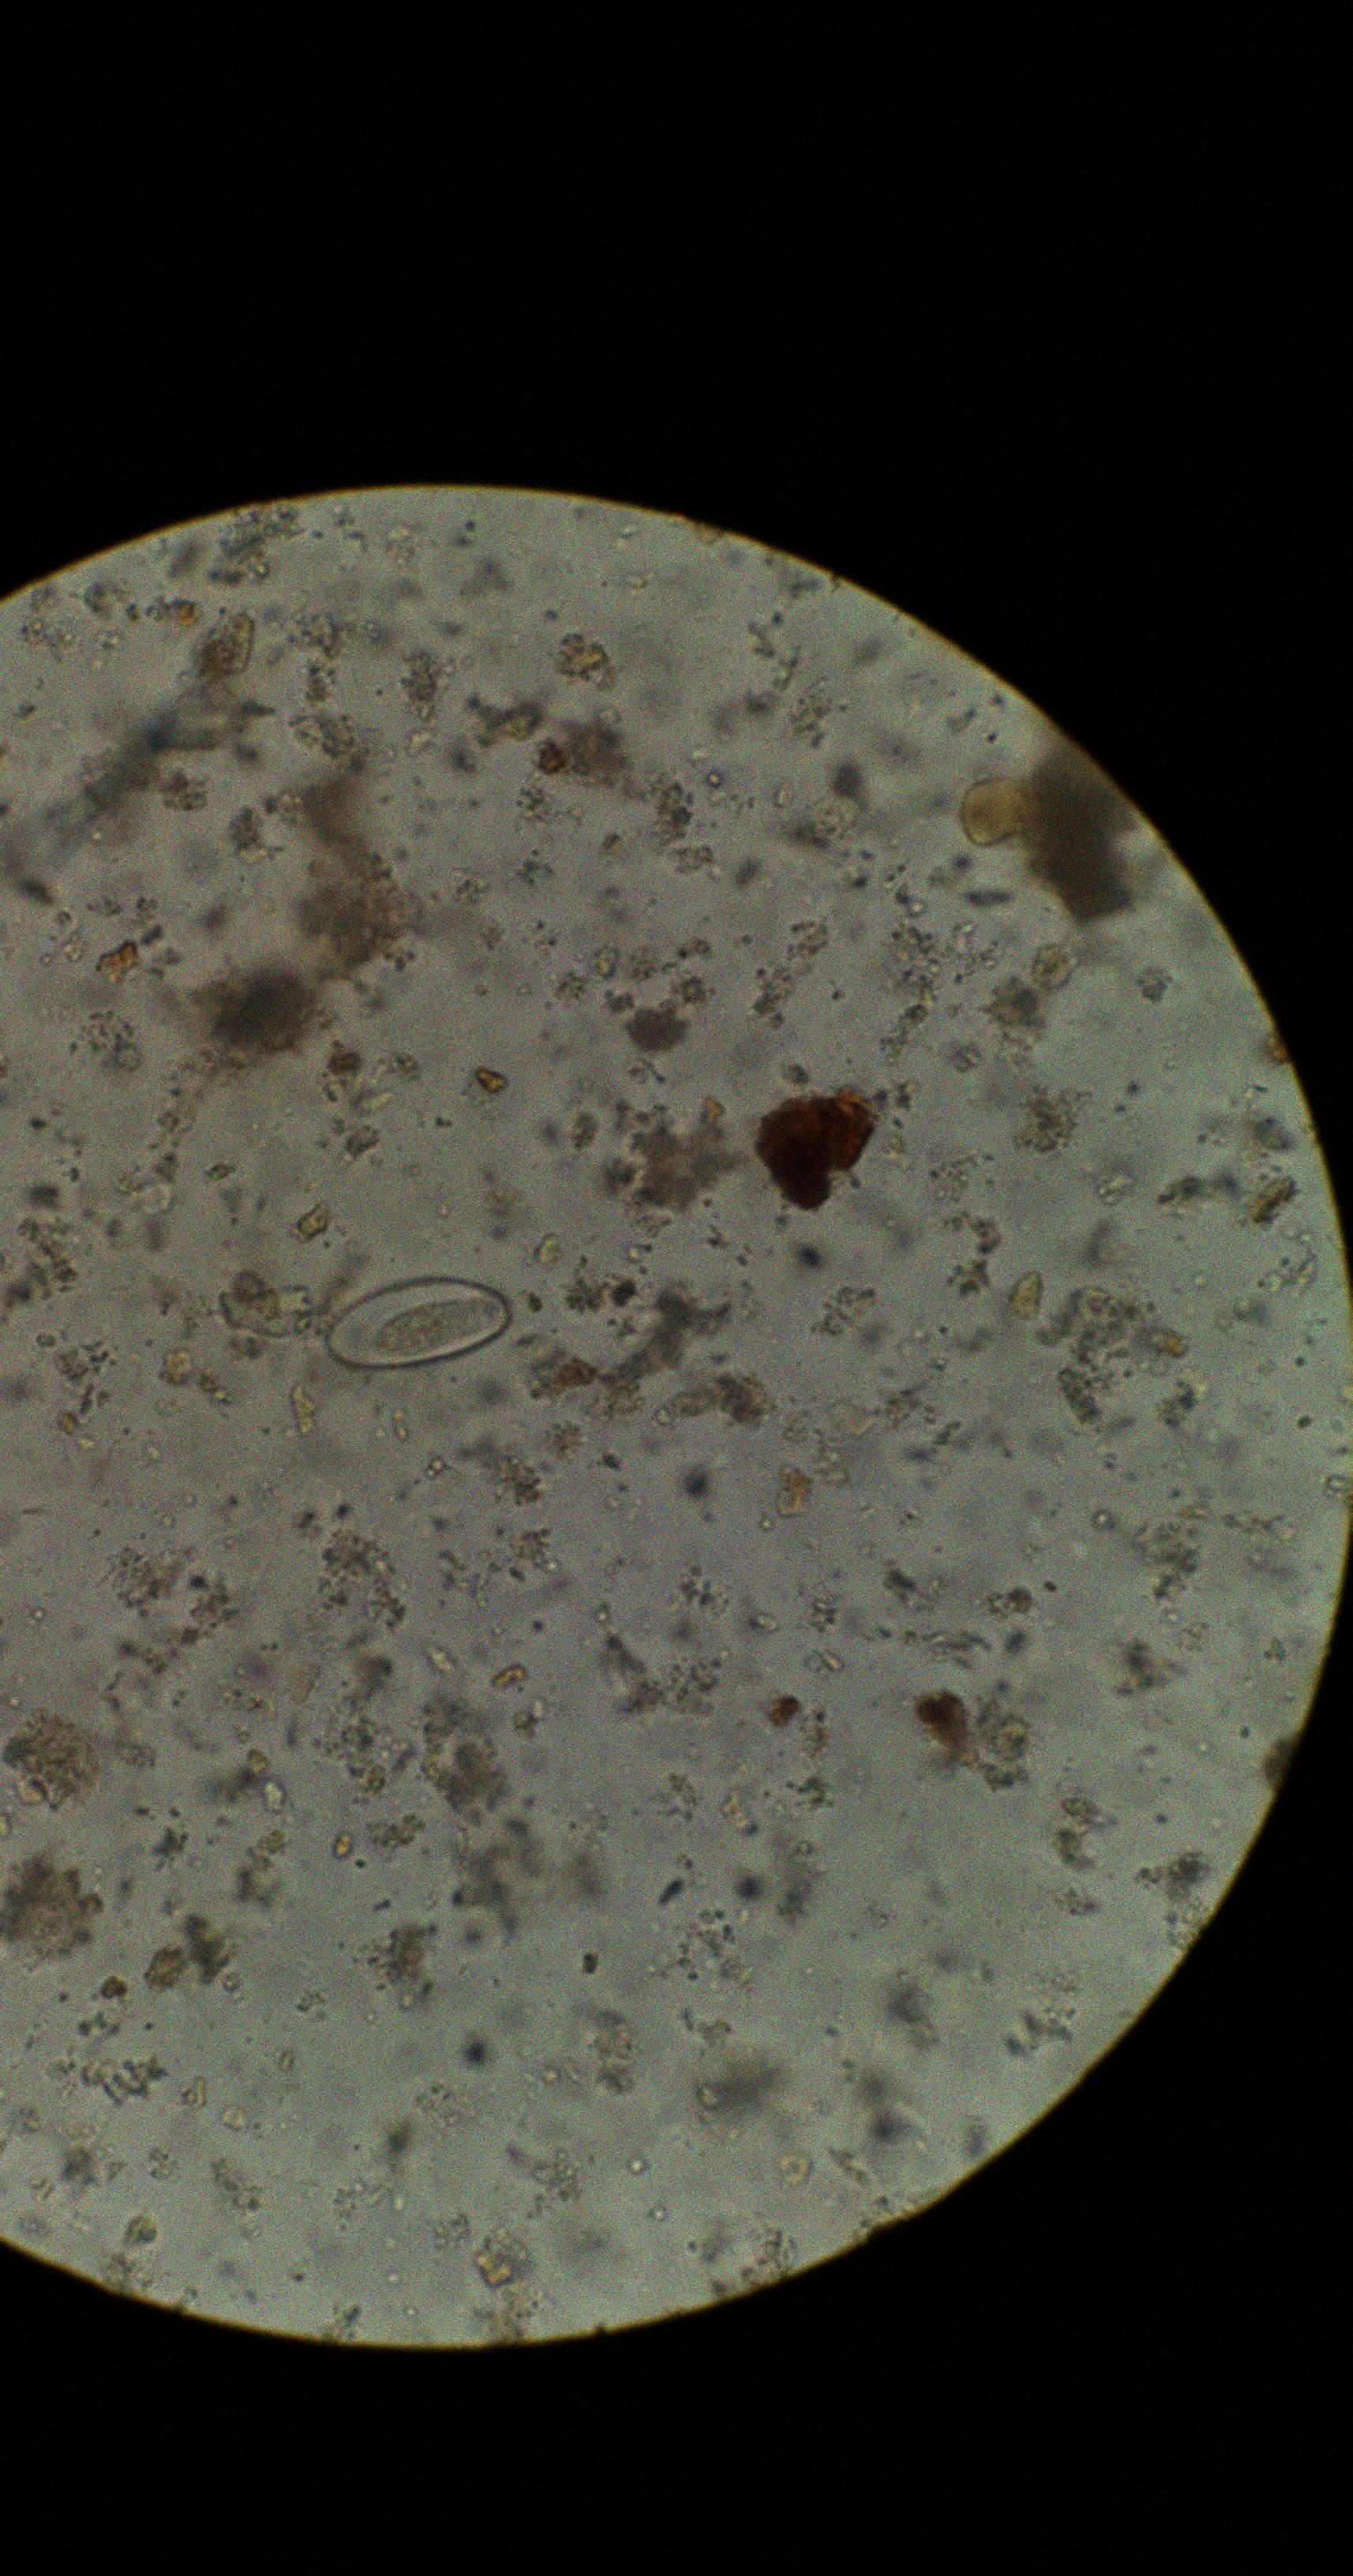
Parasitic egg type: Enterobius vermicularis